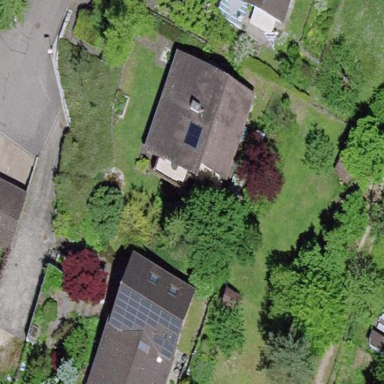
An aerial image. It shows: Simple house.